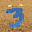
Label: 3